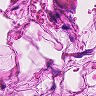
Metastatic tissue present: no